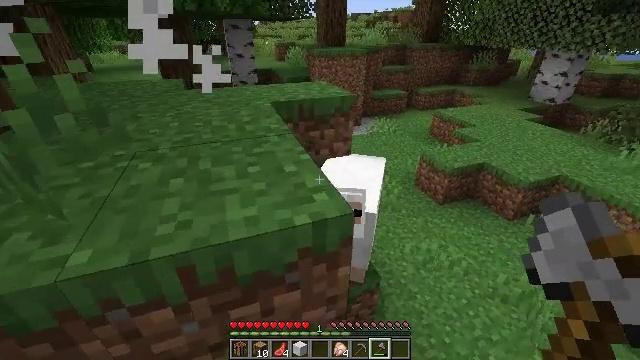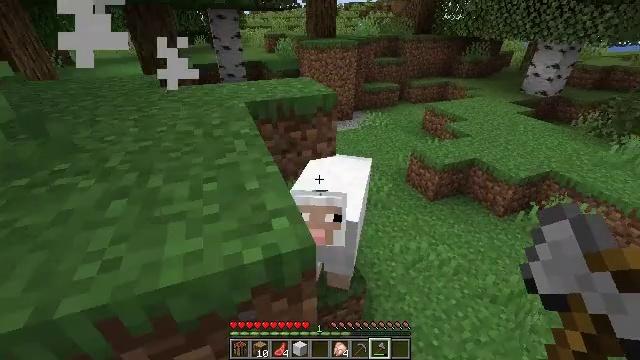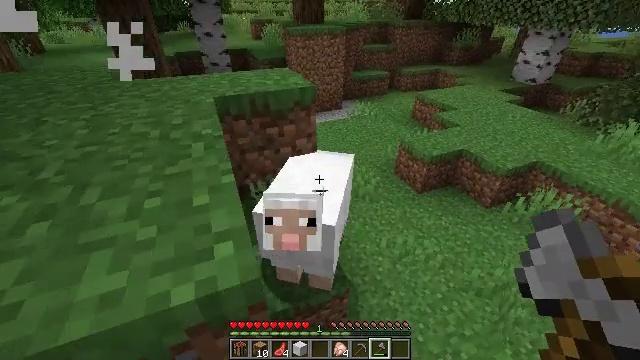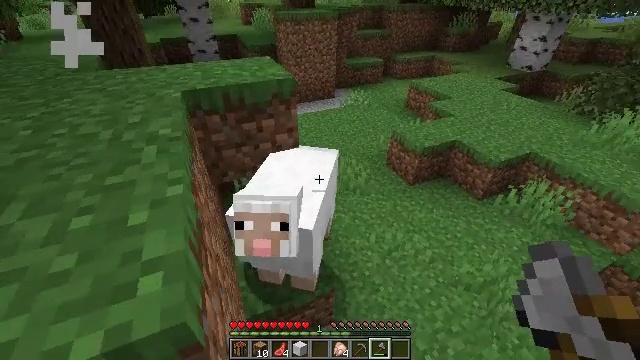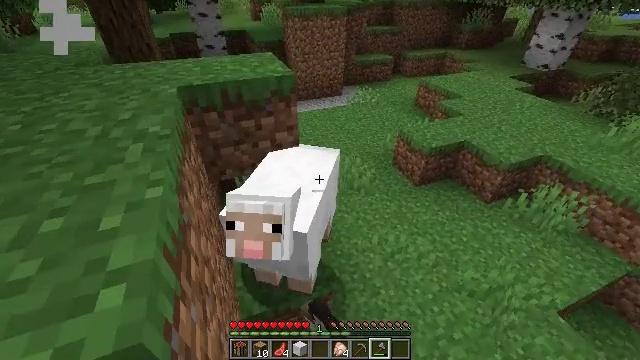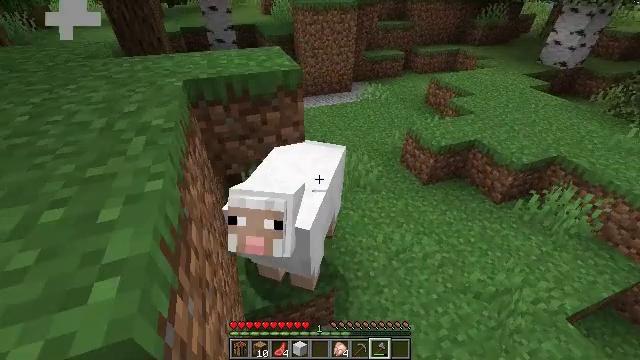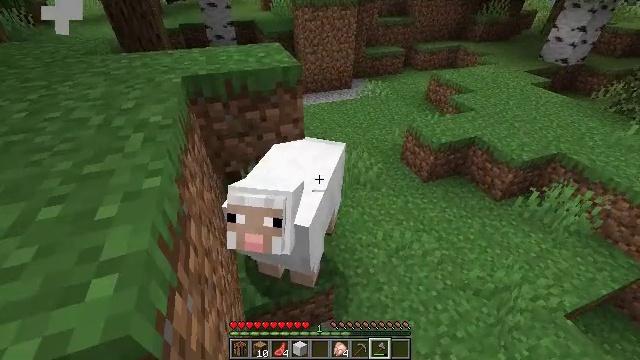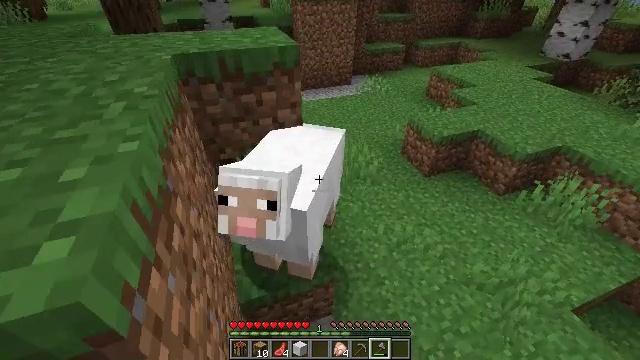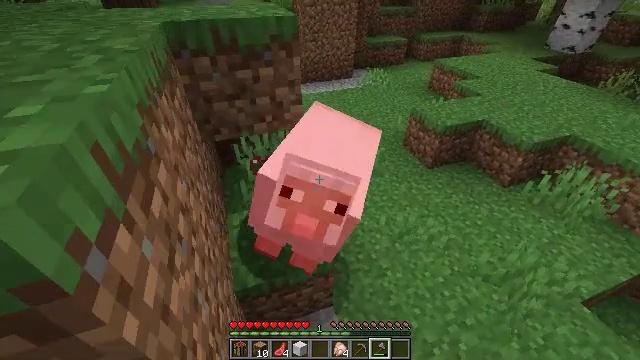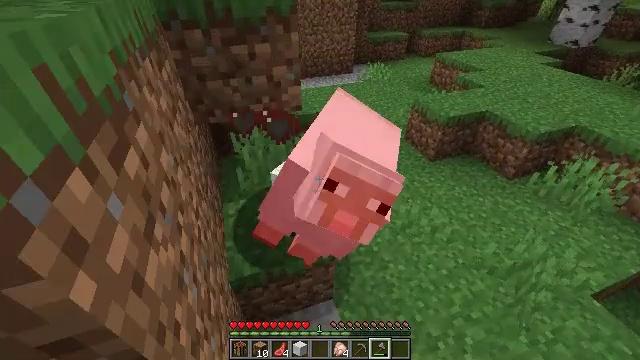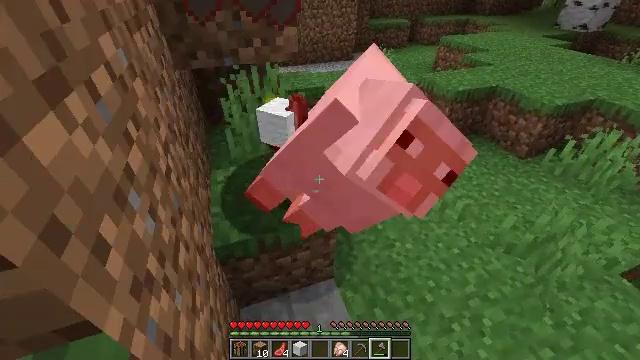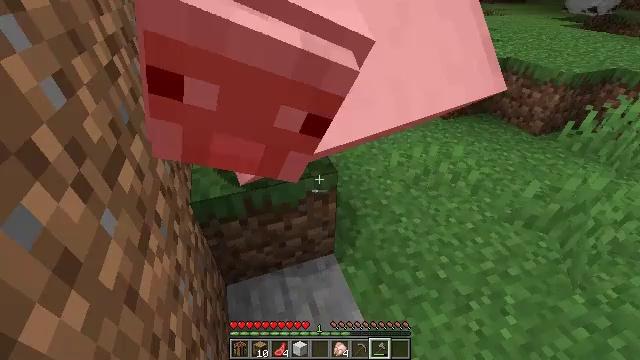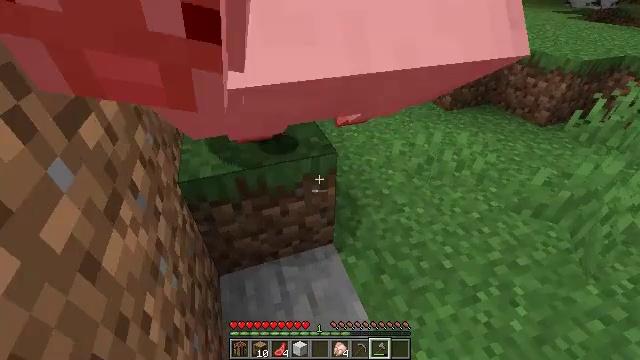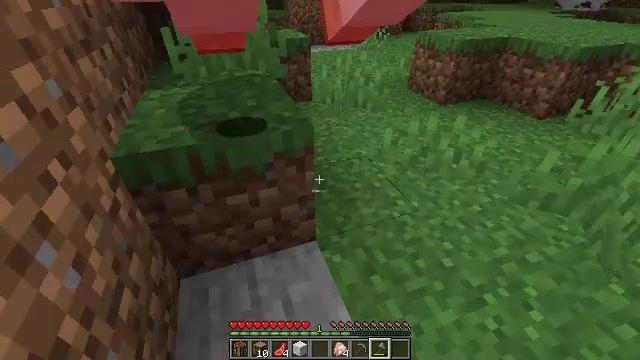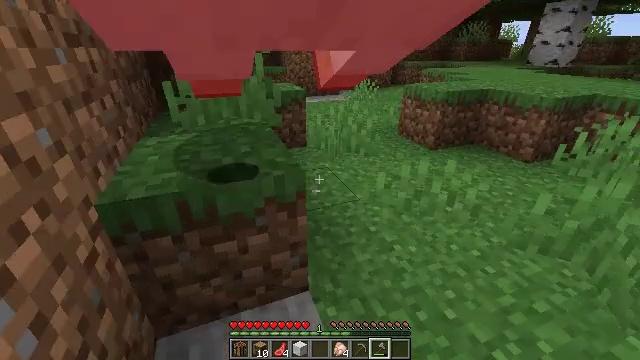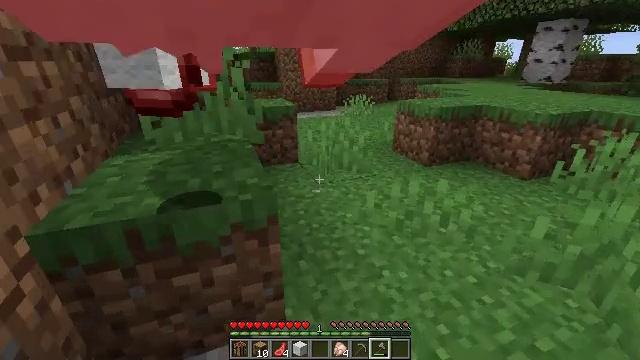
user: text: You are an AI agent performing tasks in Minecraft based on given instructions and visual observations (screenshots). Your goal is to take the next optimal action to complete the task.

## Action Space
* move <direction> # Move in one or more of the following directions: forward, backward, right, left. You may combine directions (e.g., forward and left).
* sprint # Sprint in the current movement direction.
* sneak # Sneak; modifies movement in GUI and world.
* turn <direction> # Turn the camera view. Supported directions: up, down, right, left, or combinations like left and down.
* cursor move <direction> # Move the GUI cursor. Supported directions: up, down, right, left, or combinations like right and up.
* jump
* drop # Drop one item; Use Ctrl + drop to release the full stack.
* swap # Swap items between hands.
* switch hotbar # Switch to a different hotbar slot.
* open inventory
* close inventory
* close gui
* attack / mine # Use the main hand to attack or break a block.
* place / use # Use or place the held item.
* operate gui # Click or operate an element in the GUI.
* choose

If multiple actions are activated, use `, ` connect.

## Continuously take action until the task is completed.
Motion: motion action
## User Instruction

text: Hunt animals.
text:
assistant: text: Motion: move forward and move right, turn right and down
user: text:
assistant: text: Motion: move forward and move right, turn right and down
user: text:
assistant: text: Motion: turn down, attack / mine
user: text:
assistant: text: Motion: turn left, attack / mine
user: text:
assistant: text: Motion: turn left, attack / mine
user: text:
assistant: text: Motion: attack / mine
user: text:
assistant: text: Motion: no_op
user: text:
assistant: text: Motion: no_op
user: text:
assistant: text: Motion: no_op
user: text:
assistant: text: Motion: no_op
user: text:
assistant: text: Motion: move forward and move right
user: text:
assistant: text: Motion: move forward and move right
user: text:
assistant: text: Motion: move forward and move right, turn right and up
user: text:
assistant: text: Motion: move forward and move right, turn up
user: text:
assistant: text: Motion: move forward, turn up
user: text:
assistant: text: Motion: move forward, turn up
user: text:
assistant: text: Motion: move forward, turn up
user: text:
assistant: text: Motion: move forward, turn left and up
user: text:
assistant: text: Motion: move forward, turn left and up
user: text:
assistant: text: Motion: turn left and up
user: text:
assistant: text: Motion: no_op
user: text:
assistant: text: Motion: no_op
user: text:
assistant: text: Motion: no_op
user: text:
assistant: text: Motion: no_op
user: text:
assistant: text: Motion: no_op
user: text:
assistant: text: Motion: no_op
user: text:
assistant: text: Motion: no_op
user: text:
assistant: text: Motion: no_op
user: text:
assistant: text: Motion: move forward
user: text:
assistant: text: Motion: move forward and move right